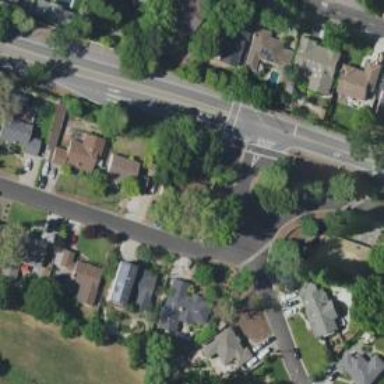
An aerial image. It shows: Footway crossing with traffic island.